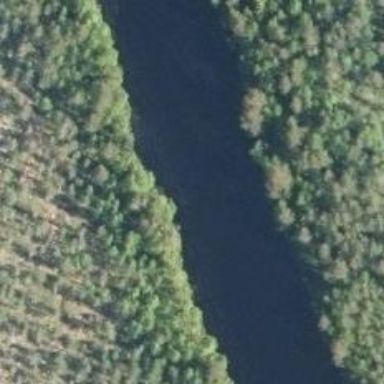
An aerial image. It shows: Beautiful river scene.